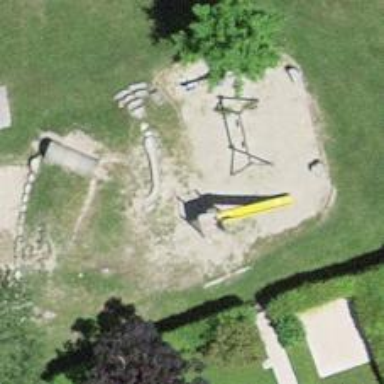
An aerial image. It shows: Playground area for leisure activities on the land.